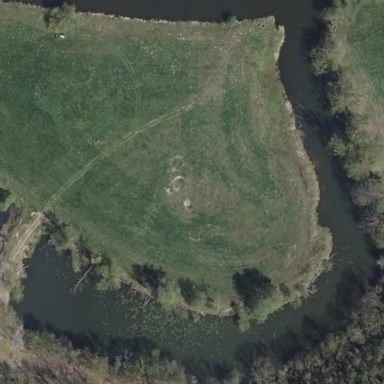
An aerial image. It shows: Natural oxbow water feature.